Aerial crown-view tile of a tropical tree (Barro Colorado Island, Panama), acquired 20241112:
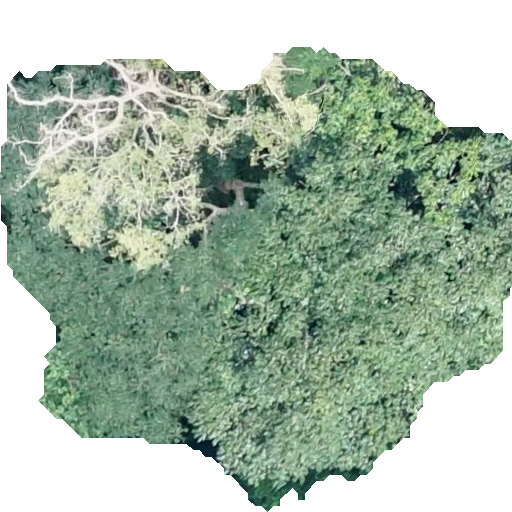
Species: Trattinnickia aspera
GBIF accepted scientific name: Trattinnickia aspera
Crown area: 274.345 m²